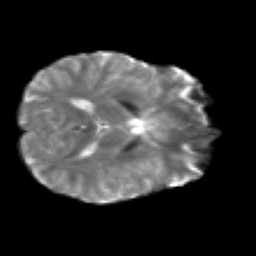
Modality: T2w
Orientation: axial
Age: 24
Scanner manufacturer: siemens
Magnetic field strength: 3 T
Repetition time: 2.2 s
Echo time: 0.084 s